Interaction volume radius: 10 \u00c5
Interaction volume height: 25 \u00c5
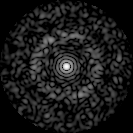
Disorder parameter: 0.8378